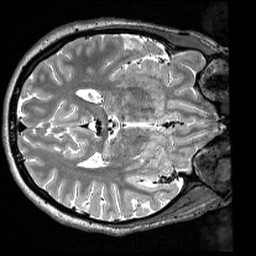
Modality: T2w
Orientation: axial
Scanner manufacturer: siemens
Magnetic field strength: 3 T
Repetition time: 3 s
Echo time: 0.418 s